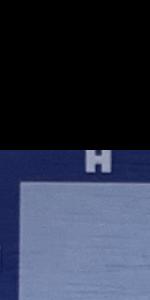
Label: Empty